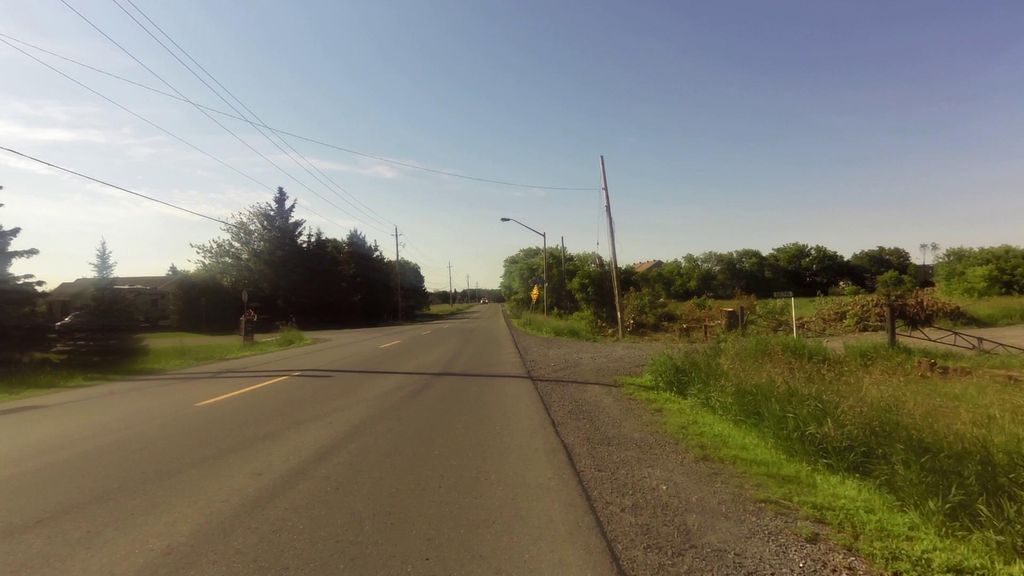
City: ottawa-gatineau